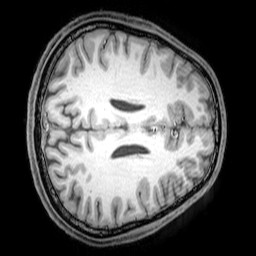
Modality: T1w
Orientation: axial
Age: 20
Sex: male
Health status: healthy
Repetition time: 0.081 s
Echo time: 0.037 s